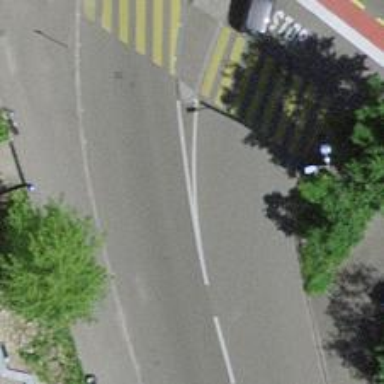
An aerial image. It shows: Primary road with asphalt surface. There are sidewalks on both sides and designated cycle lanes on each side.